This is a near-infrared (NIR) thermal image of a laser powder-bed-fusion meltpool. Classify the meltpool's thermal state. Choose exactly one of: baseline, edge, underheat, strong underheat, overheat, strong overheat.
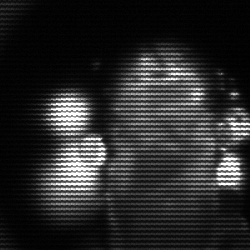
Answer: strong underheat